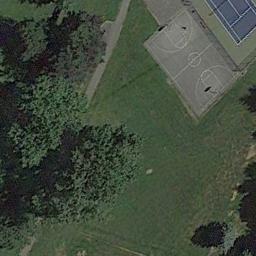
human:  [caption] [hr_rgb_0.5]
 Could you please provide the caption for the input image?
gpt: The basketball courts and playing filed are on the big lawn, Beside which are many trees .

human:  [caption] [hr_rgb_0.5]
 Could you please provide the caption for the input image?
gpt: There is a gray basketball court in the upper right corner .

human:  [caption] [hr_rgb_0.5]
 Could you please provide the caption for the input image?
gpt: A basketball court on the lawn with some trees next to a badminton court .

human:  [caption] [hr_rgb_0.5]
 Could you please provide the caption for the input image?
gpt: There is a basketball court in the middle of grass next to some trees .

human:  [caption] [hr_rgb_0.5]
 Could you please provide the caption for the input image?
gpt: The basketball court is surrounded by grass .